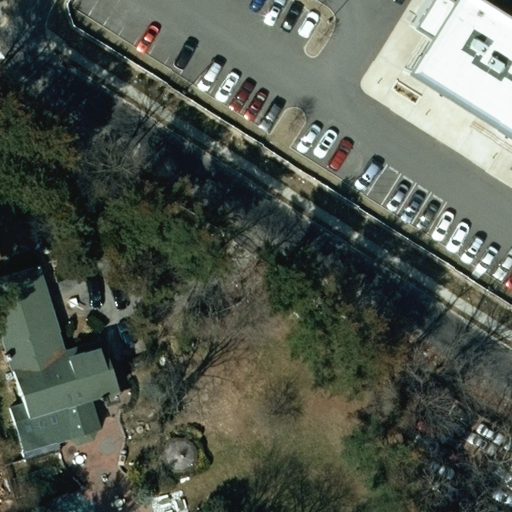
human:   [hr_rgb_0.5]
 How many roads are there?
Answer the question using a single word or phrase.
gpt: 1

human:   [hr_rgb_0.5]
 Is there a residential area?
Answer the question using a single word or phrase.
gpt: yes

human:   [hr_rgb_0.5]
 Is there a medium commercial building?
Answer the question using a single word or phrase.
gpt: no

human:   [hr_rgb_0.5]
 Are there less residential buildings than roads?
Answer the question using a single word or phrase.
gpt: no

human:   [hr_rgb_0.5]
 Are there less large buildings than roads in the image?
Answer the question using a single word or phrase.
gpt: no

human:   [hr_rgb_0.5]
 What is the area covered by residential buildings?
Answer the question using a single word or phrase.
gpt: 537m2

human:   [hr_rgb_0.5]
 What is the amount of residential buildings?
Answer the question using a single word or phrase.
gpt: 1

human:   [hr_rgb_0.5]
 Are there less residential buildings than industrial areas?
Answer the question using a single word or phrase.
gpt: no

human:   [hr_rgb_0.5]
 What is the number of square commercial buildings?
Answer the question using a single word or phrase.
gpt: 0

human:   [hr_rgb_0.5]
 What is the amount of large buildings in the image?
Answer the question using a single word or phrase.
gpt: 1

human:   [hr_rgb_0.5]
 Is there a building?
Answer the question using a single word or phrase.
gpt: yes

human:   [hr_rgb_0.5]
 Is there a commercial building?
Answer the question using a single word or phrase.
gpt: no

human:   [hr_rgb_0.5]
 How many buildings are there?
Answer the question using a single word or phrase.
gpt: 1

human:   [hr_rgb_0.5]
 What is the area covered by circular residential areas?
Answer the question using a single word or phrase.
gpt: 0m2

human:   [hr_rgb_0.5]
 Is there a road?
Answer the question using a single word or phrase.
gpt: yes

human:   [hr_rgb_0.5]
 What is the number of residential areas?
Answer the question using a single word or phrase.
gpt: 1

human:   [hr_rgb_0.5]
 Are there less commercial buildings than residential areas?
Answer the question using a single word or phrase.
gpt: yes

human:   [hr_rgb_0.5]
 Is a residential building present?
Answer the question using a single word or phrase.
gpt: yes

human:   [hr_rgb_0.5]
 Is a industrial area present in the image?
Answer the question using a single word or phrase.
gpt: yes

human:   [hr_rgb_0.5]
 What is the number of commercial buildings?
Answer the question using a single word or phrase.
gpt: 0

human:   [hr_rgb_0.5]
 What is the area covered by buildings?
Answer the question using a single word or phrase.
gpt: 537m2

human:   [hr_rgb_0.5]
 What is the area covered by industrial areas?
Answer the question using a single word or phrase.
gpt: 1909m2

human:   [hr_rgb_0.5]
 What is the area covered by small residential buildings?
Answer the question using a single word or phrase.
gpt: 0m2

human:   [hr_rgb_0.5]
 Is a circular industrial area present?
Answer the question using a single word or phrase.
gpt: no

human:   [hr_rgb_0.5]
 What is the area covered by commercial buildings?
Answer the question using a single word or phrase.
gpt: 0m2

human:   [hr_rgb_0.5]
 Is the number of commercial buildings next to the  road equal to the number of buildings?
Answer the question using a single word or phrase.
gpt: no

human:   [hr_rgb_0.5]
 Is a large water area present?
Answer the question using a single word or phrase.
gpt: no

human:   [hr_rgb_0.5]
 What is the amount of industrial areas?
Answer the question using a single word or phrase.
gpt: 1

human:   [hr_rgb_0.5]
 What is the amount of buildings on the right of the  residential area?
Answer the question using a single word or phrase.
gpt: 0

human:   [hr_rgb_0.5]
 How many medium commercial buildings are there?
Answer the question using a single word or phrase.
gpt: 0

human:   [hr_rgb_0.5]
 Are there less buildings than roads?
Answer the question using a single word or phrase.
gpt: no

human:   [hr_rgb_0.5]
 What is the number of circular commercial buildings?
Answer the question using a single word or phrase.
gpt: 0

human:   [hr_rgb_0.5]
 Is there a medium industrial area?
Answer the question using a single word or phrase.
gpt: no

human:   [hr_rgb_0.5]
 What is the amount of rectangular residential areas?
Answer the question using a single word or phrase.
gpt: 1

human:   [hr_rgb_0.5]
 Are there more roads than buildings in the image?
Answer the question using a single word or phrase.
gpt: no

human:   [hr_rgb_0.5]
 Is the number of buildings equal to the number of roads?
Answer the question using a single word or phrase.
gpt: yes

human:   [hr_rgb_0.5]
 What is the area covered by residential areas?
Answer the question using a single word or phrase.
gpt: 10621m2

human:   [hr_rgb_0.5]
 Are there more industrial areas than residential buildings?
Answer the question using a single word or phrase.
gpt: no

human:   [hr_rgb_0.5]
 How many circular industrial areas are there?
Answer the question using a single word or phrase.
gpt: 0

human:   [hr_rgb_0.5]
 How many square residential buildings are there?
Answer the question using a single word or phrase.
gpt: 0

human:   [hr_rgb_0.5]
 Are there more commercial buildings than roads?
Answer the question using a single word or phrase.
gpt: no

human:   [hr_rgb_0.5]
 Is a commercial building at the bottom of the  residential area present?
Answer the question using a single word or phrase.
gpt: no

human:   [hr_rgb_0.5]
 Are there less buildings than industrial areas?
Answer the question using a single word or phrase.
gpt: no

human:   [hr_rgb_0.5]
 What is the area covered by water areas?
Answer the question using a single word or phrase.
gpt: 0m2

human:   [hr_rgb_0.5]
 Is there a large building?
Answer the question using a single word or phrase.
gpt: yes

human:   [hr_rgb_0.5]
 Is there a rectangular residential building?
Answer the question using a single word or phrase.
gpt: no

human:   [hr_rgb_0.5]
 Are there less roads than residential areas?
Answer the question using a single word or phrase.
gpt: no

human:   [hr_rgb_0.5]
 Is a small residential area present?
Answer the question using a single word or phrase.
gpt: no

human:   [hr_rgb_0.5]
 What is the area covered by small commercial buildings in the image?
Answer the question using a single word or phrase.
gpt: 0m2

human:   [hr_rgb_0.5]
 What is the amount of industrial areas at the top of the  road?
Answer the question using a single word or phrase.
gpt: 0

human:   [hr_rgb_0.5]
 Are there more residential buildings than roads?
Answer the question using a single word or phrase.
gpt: no

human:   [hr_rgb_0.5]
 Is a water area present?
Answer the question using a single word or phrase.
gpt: no

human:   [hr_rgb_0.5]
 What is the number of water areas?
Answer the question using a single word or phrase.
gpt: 0

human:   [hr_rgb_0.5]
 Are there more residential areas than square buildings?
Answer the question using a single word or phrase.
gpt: yes

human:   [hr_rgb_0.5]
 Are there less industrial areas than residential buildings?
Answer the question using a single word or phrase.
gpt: no

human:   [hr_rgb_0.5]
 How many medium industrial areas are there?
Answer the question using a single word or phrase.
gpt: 0

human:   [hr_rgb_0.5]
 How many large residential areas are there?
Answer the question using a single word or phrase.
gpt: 1

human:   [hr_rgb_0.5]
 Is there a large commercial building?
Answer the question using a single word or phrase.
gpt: no

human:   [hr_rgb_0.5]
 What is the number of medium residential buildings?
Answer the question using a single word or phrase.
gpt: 0

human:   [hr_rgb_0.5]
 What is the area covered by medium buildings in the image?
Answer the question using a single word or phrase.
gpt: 0m2

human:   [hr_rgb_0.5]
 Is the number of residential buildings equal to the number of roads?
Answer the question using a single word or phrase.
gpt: yes

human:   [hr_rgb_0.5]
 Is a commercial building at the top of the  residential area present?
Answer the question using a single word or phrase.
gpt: no

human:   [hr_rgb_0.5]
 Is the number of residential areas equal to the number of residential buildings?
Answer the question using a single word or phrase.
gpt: yes

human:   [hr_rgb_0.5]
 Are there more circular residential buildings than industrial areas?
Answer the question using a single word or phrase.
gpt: no